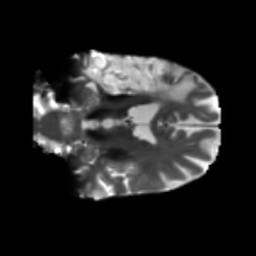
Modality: T2w
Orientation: coronal
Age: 56
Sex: male
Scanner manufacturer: siemens
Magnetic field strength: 3 T
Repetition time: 5.25 s
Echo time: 0.08 s